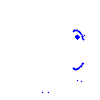
Particle: pion